Question: I am using C++ Builder to create a VCL form application. Right now I have a TFrame containing a bunch of components and it looks like this...

I also have a button call "Add". Basically every time I press that Add button on the form, a new TFrame is added to it and below the previous one making something that looks like a table. And in order to add duplicates I have to rename the TFrame each time before it is created.
'''
int __fastcall TForm1::AddMapCells(void)
{
Num++;
TFrame1 * MyFrame = new TFrame1(Form1);
MyFrame->Parent=Form1;
MyFrame->Name = "TFrame" + IntToStr(Num);
MyFrame->Top = 23*Num;
return Num;
}
'''
So then the naming of TFrame would be TFrame1, TFrame2, TFrame3, etc.
The problem now is I want to make it so then each time I press the 'X' button of a TFrame, it deletes that TFrame and I'm not quite sure how to do it. I was thinking maybe each time I create a TFrame I can also rename the 'X' button so then it's like Button1, Button2, Button3, etc. And then to delete the program would just match ButtonX with TFrameX to identify which TFrame to delete. For example, if I press Button 4, it should match up with TFrame4 and delete TFrame4.
I don't know how to implement this idea. Or would there be an easier way of doing this?
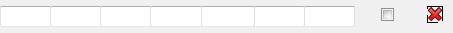
Answer: A simple solution would be to let the 'TFrame' instances free themselves for you. Assign an 'OnClick' event handler to the X button and have it post a queued message to its parent 'TFrame' window via 'PostMessage()', then give the 'TFrame' class a message handler that frees the 'TFrame' instance when that message is processed (this is how the 'TForm::Release()' method works), eg:
'''
void __fastcall TFrame1::CloseButtonClick(TObject *Sender)
{
// CM_RELEASE is defined in Controls.hpp
PostMessage(Handle, CM_RELEASE, 0, 0);
}
void __fastcall TFrame1::WndProc(TMessage &Message)
{
if (Message.Msg == CM_RELEASE)
{
delete this;
return;
}
TFrame::WndProc(Message);
}
'''
If you need your parent 'TForm' to be notified of the 'TFrame' being closed (for instance, to reposition lower 'TFrame' instances), you can expose a custom 'TNotifyEvent' event in the 'TFrame' class and have your 'TForm' assign an event handler to it, eg:
'''
class TFrame1 : public TFrame
{
private:
TNotifyEvent FOnClose;
...
public:
...
__property TNotifyEvent OnClose = {read=FOnClose, write=FOnClose};
};
void __fastcall TFrame1::CloseButtonClick(TObject *Sender)
{
if (FOnClose != NULL) FOnClose(this);
PostMessage(Handle, CM_RELEASE, 0, 0);
}
void __fastcall TFrame1::WndProc(TMessage &Message)
{
if (Message.Msg == CM_RELEASE)
{
delete this;
return;
}
TFrame::WndProc(Message);
}
'''
.
'''
int __fastcall TForm1::AddMapCells(void)
{
Num++;
TFrame1 * MyFrame = new TFrame1(this);
MyFrame->Parent = this;
MyFrame->Name = "TFrame" + IntToStr(Num);
MyFrame->Top = 23*Num;
MyFrame->OnClose = &FrameClosed;
return Num;
}
void __fastcall TForm1::FrameClosed(TObject *Sender)
{
// Sender is the TFrame1 instance whose X button was clicked.
// It will auto-free itself after this method exits...
}
'''